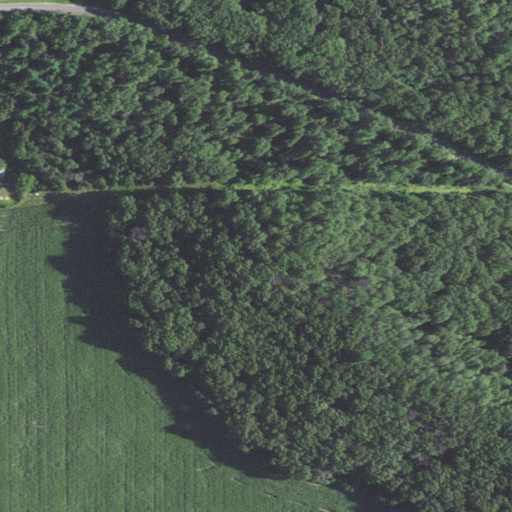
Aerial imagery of mountain in Wisconsin named Pine Knob containing deciduous forest, cultivated crops, open development, mixed forest, low intensity development, pasture, and medium intensity development